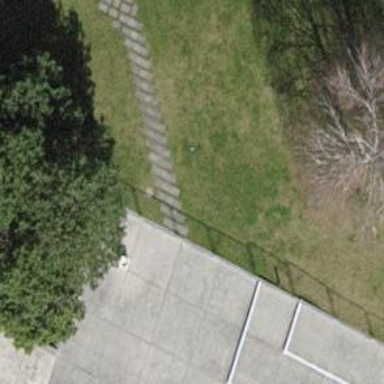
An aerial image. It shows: Path with surface of grass pavers.